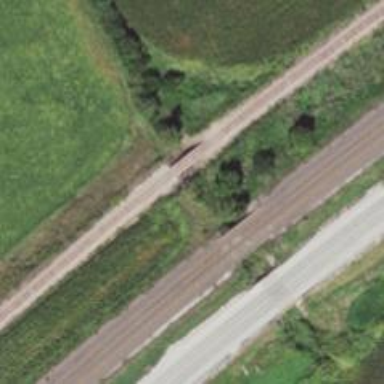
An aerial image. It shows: Railway bridge.